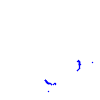
Particle: proton